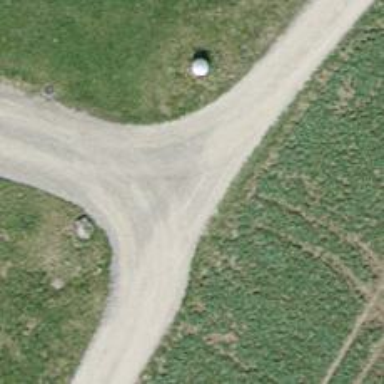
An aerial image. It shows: Gravel track with grade 2 quality.